Aerial crown-view tile of a tropical tree (Barro Colorado Island, Panama), acquired 20240716:
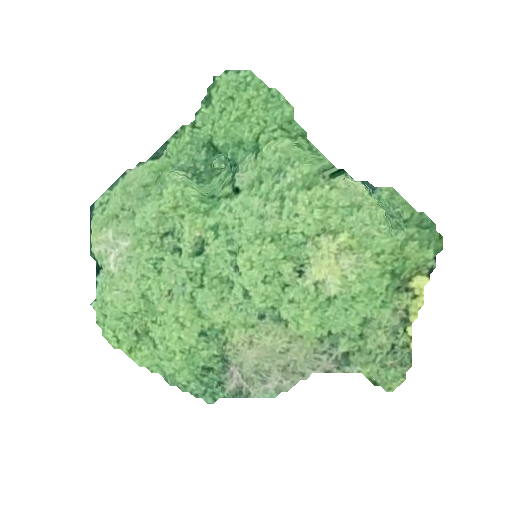
Species: Guapira myrtiflora
GBIF accepted scientific name: Guapira myrtiflora
Crown area: 121.177 m²